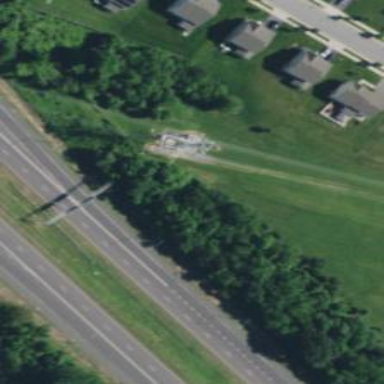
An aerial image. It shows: Man-made mast used for communication purposes.